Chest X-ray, PA view. Patient: 24 years old, sex F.
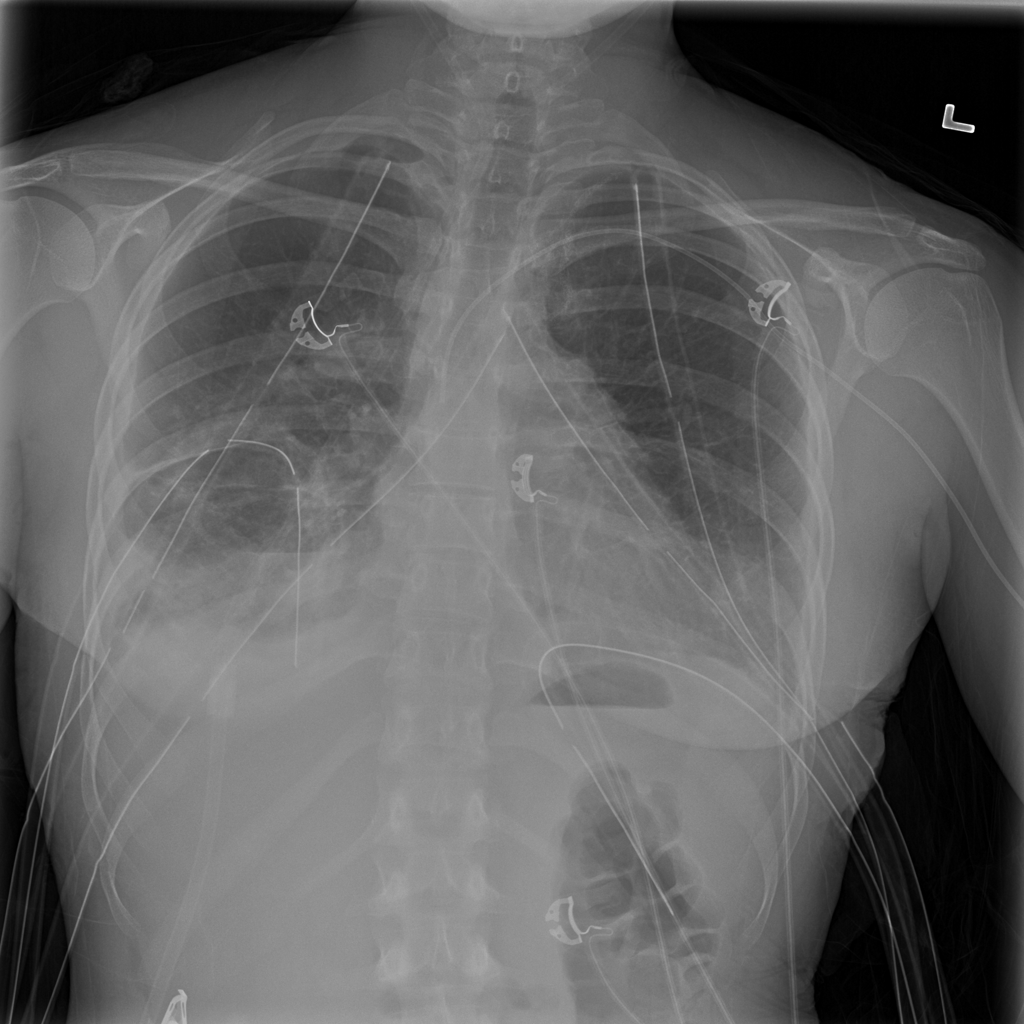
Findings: Atelectasis, Effusion, Infiltration